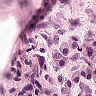
Metastatic tissue present: no